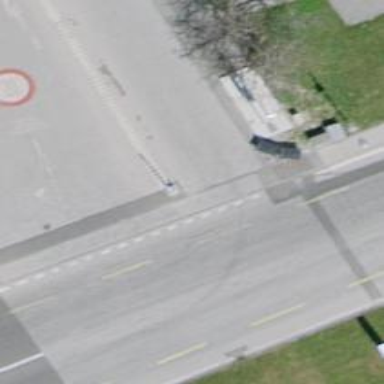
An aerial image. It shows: Sidewalk along the footway.